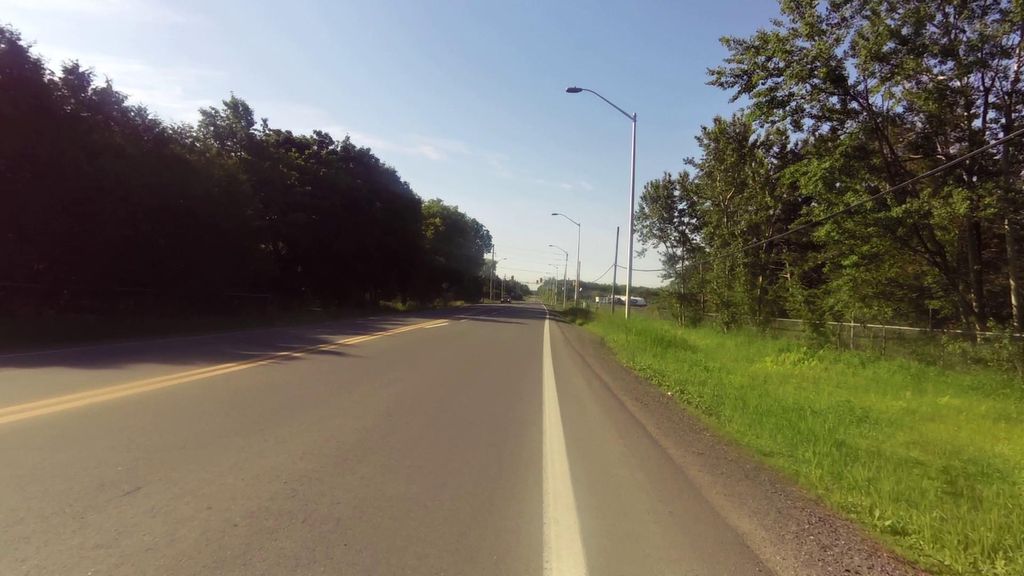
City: ottawa-gatineau